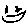
Label: smiley face